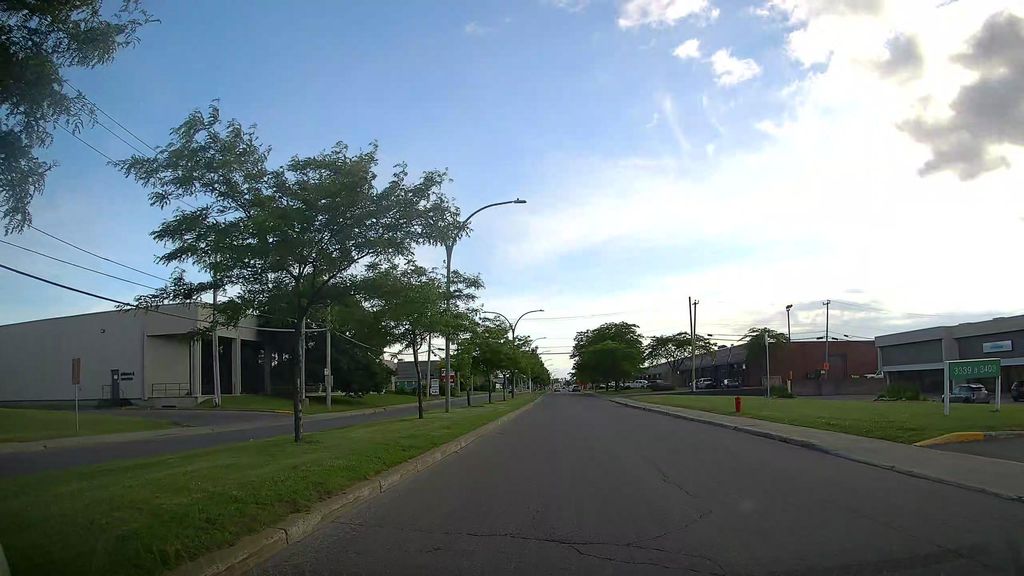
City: montreal